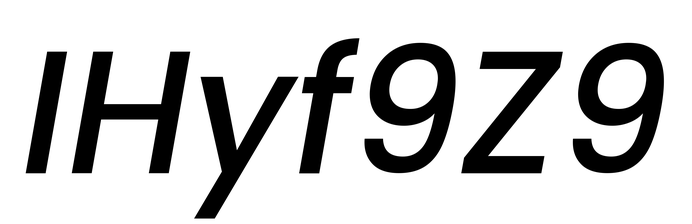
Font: Poppins-MediumItalic